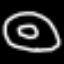
Label: donut